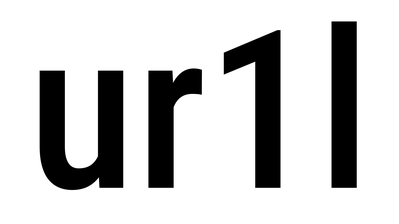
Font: Roboto_Condensed_Medium